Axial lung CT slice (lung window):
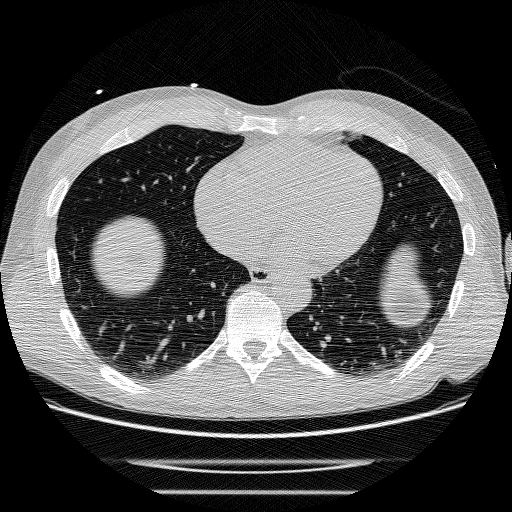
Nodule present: no